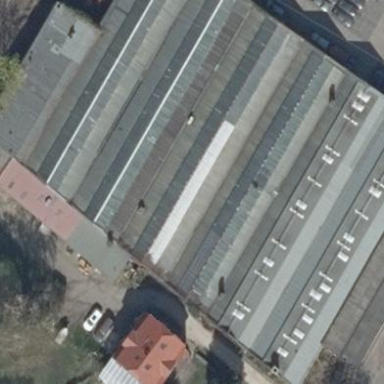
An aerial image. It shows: Industrial building.